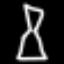
Label: hourglass